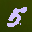
Label: 5